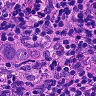
Metastatic tissue present: yes